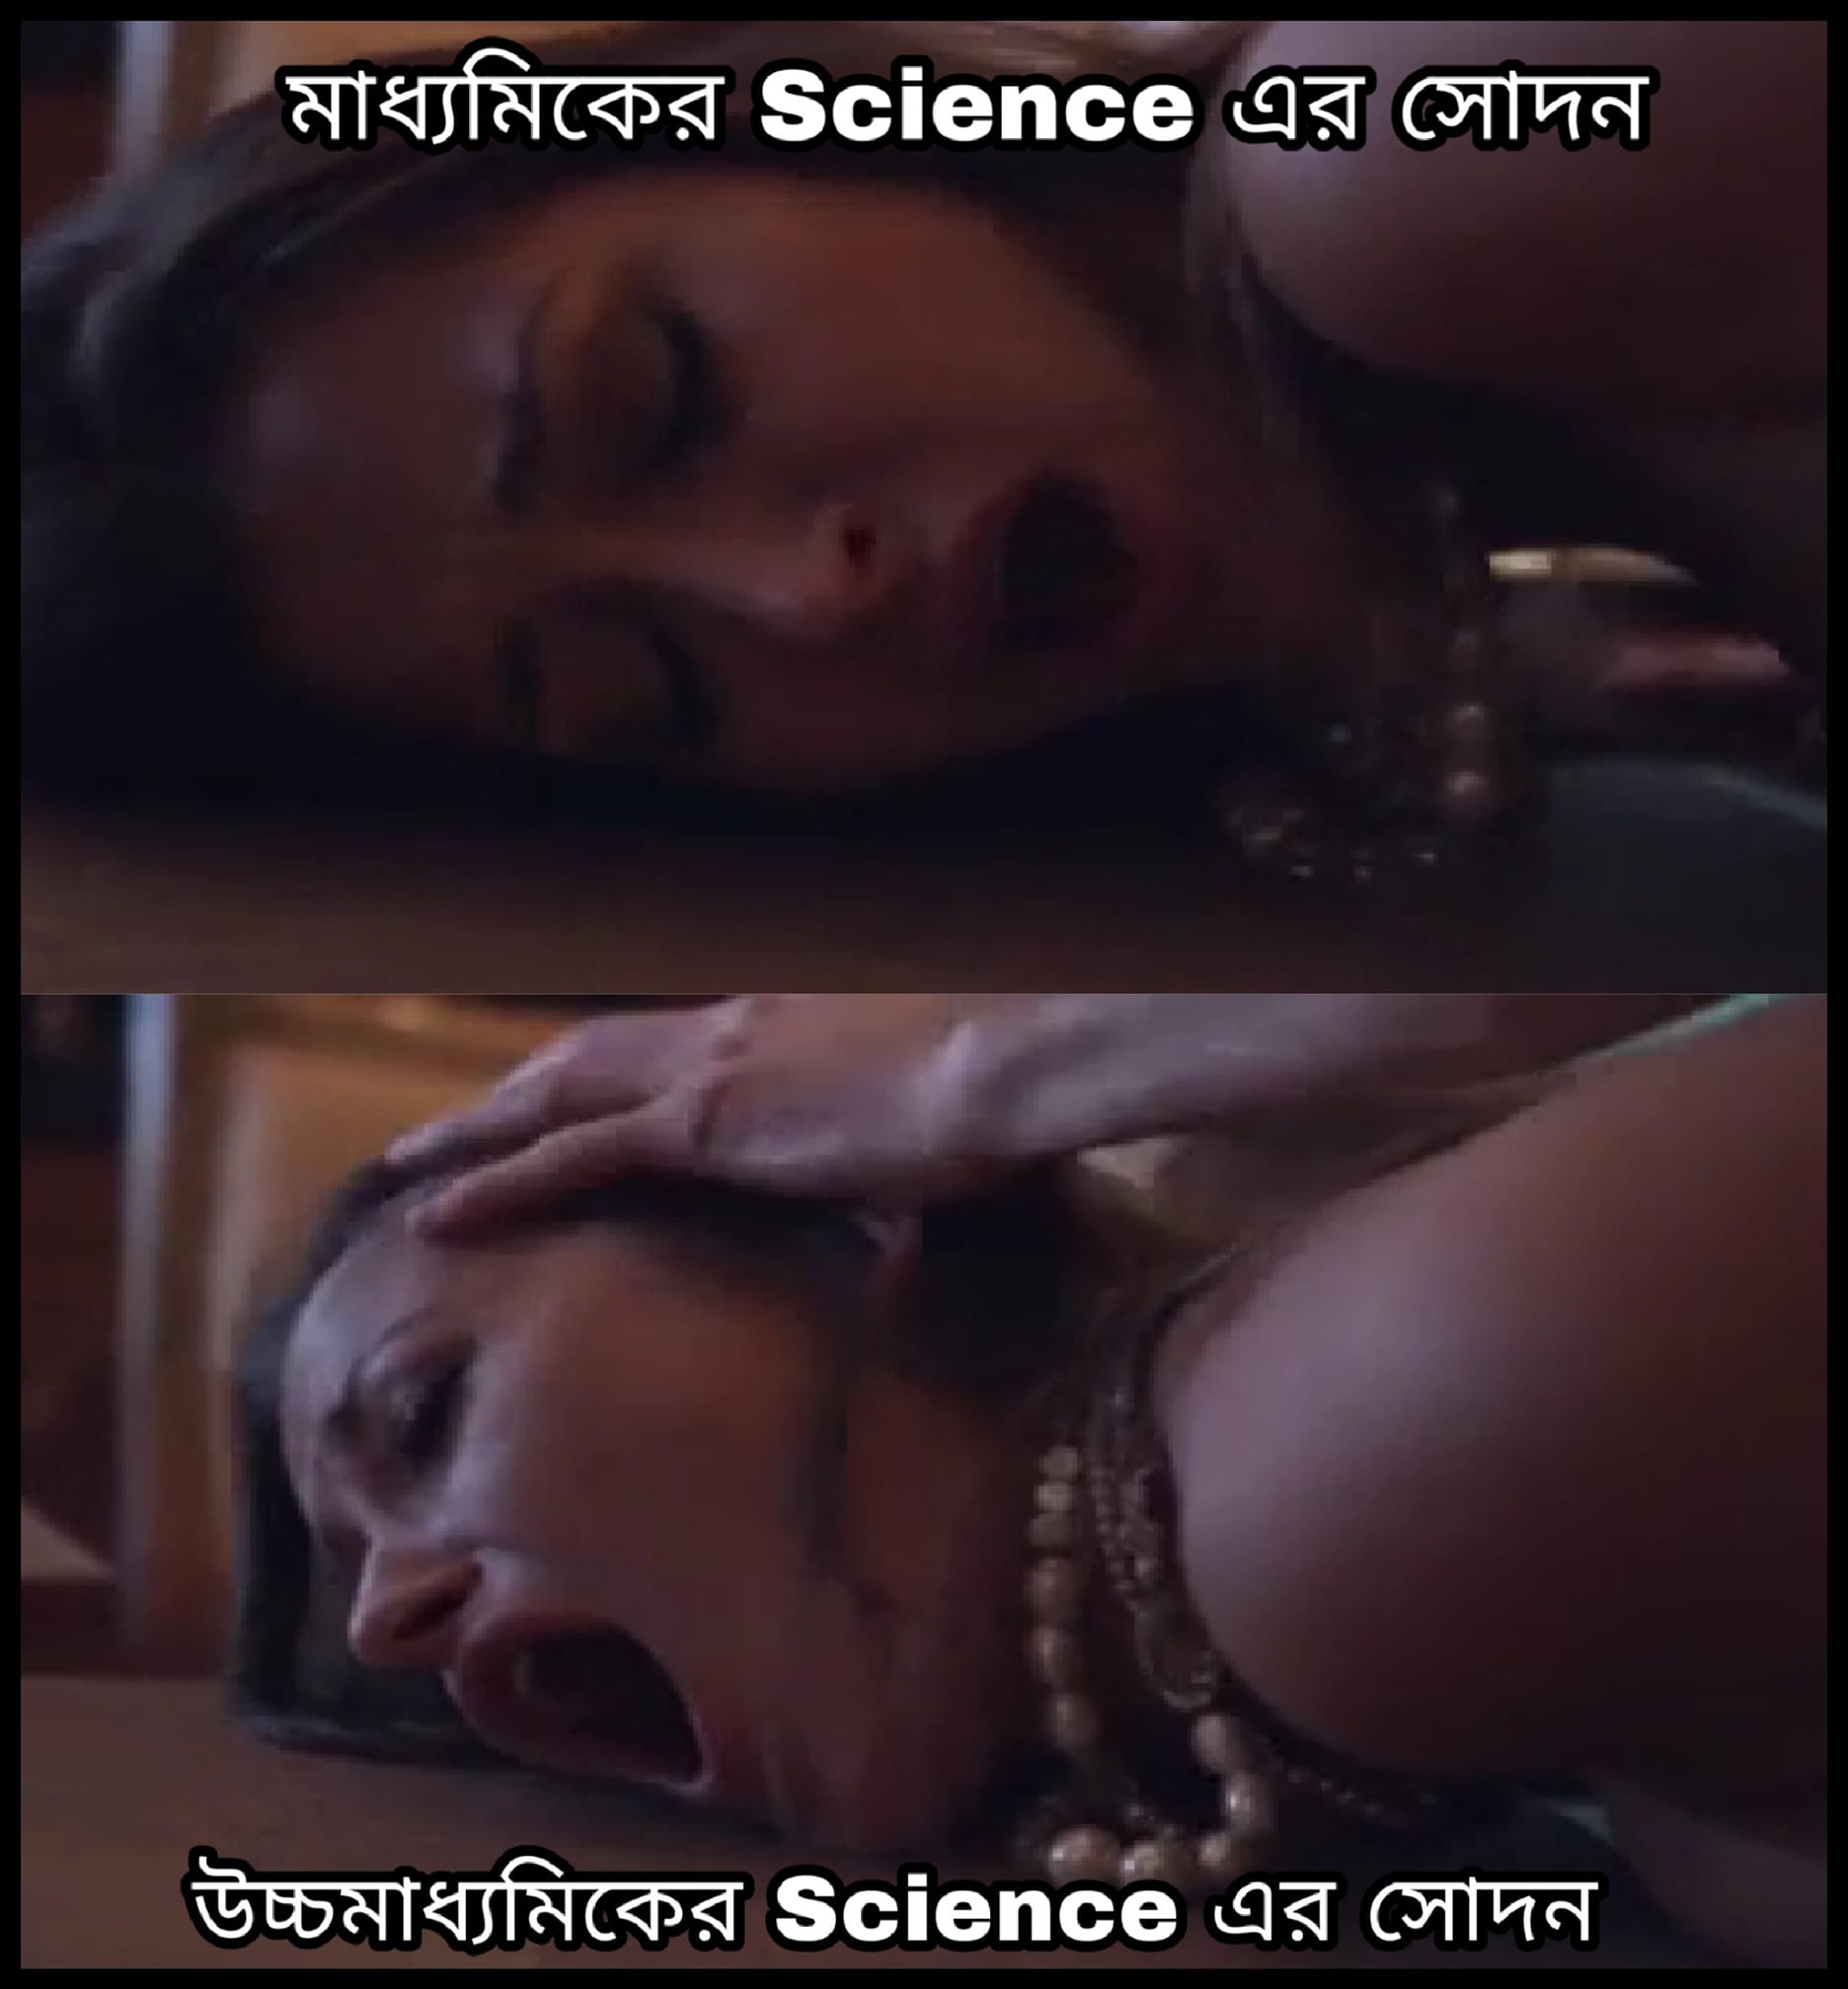
Caption: মাধ্যমিকের Science এর সোদন    উচ্চমাধ্যমিকের Science এর সোদন
Label: hate